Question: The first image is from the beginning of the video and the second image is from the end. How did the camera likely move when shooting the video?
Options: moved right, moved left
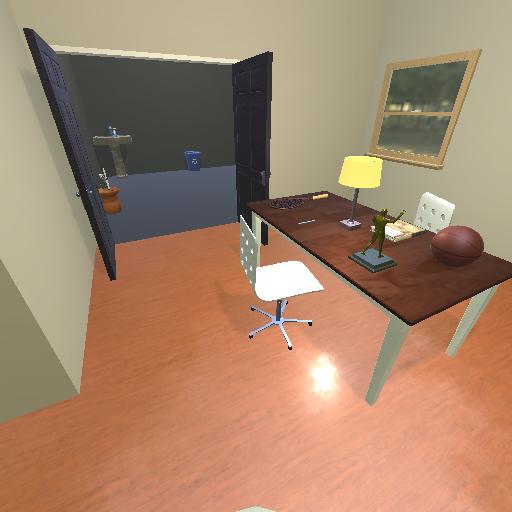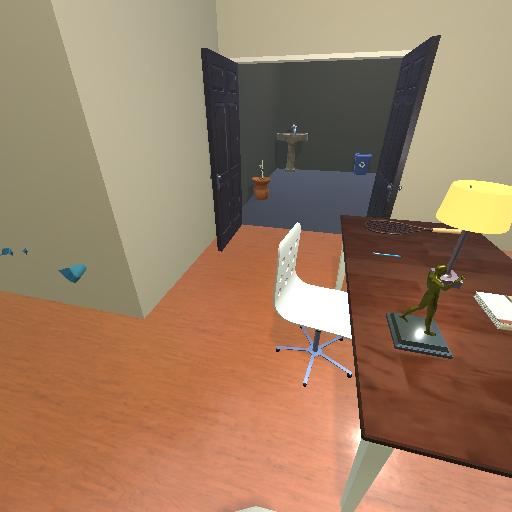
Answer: moved right